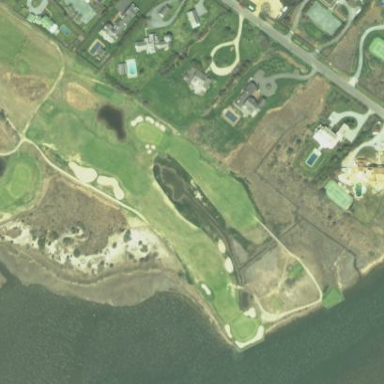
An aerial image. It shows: Area with grass used as rough in golf course.